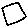
Label: square